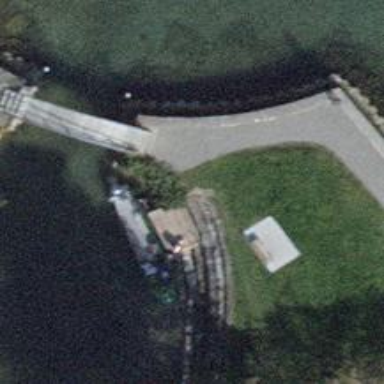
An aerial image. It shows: Bridge with steps leading to it.